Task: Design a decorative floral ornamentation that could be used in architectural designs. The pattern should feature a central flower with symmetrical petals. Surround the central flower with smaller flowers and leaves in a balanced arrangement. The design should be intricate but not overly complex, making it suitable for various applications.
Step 348:
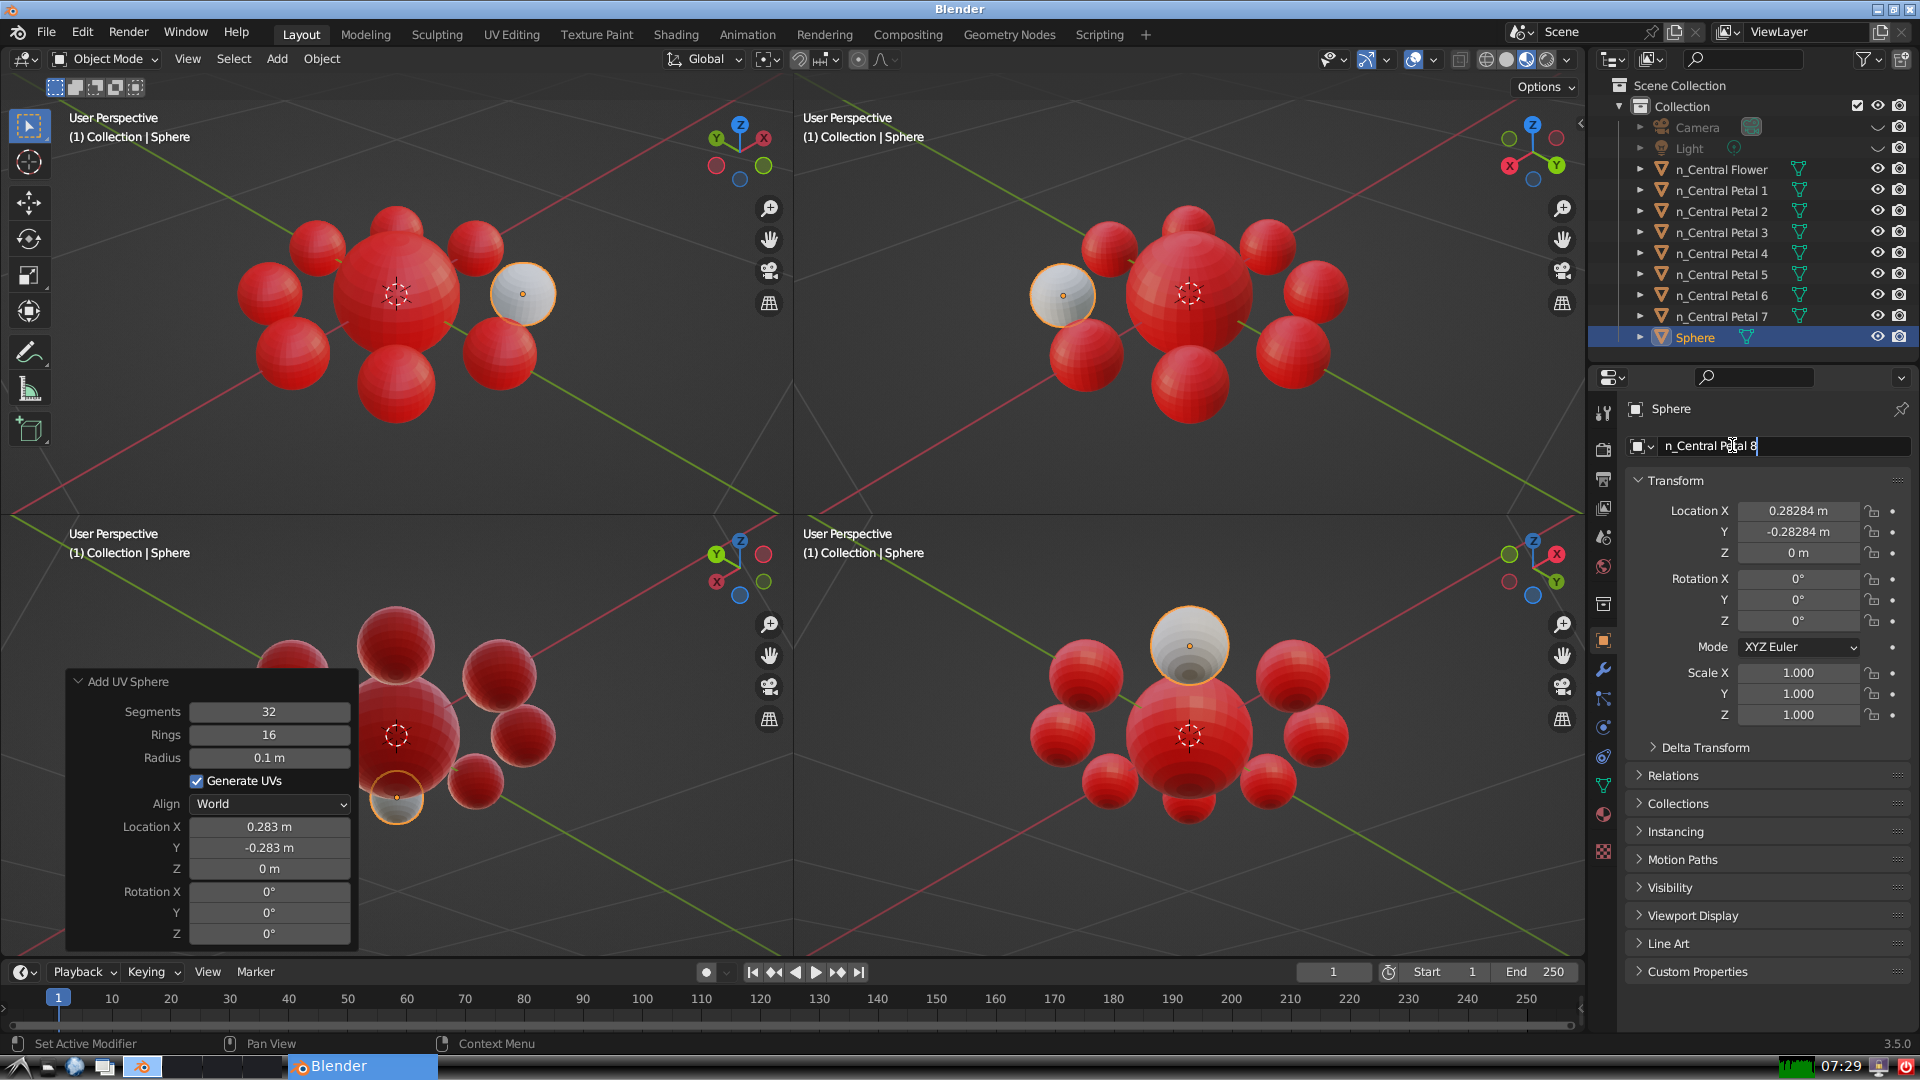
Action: {"key_press": ['Return']}